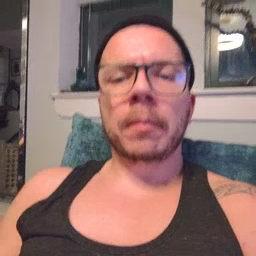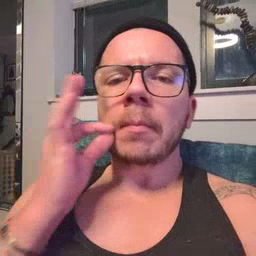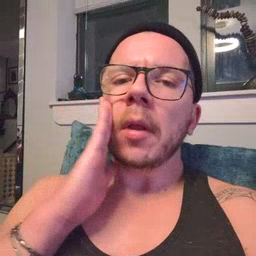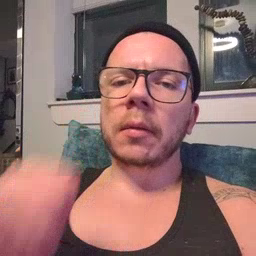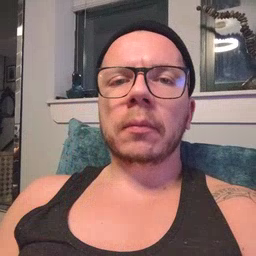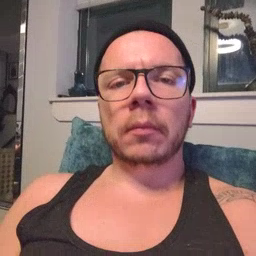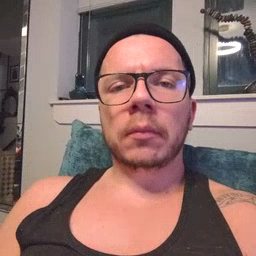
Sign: bee